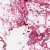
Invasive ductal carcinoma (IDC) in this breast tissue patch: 0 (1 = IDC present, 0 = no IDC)